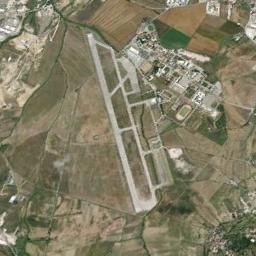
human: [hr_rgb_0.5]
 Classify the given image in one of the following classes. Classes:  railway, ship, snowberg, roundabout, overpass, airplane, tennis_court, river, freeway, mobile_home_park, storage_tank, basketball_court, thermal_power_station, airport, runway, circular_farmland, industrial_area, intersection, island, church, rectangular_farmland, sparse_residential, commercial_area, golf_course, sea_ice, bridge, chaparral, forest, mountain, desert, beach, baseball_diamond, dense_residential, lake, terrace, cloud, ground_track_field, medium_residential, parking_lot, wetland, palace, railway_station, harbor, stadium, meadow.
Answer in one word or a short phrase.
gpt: airport